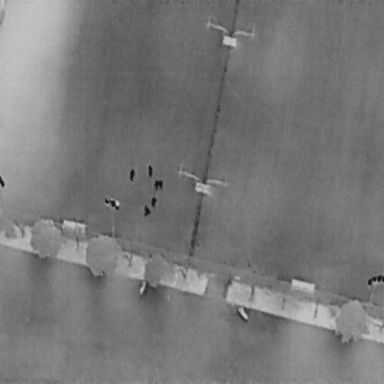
There are six People in the infrared image.